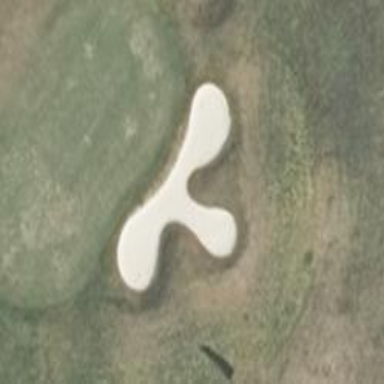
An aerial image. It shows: Sandy area is golf bunker.